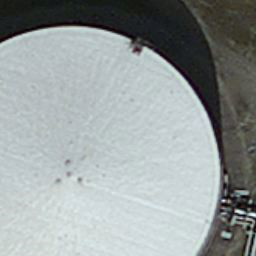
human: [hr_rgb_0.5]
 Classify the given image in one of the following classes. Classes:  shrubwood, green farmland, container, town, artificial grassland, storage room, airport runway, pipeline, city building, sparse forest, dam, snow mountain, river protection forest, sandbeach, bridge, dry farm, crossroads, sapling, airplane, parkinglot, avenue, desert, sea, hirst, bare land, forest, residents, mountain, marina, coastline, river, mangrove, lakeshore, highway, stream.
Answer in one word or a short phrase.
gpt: storage room